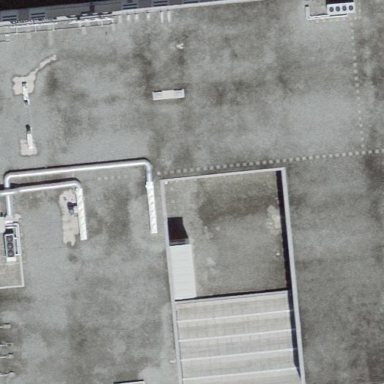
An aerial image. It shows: Mall building.